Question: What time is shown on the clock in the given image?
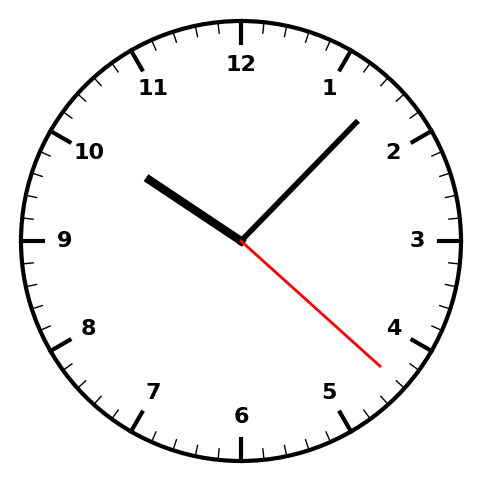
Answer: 10:07:22